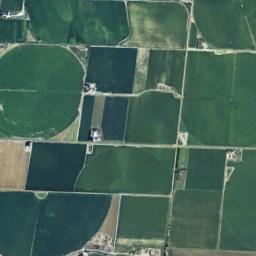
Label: circular_farmland